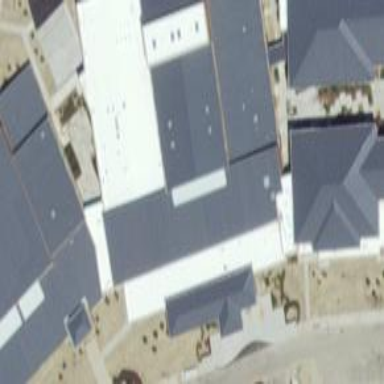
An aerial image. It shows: School building.